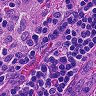
Metastatic tissue present: no